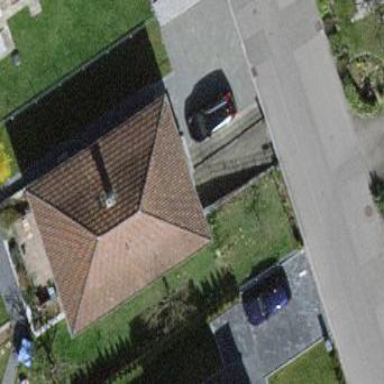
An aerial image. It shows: Hipped roof house.